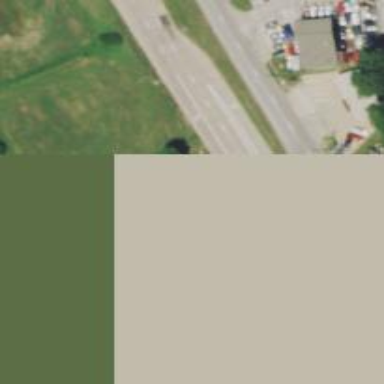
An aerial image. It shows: Primary highway.